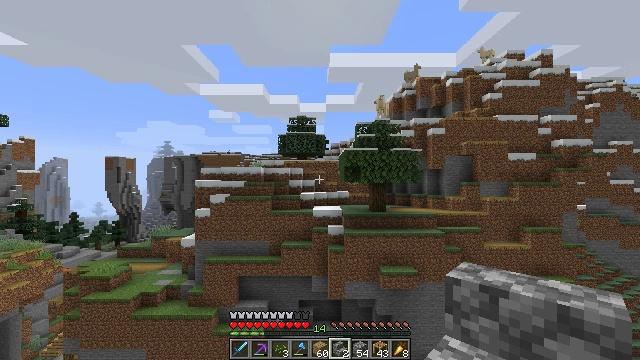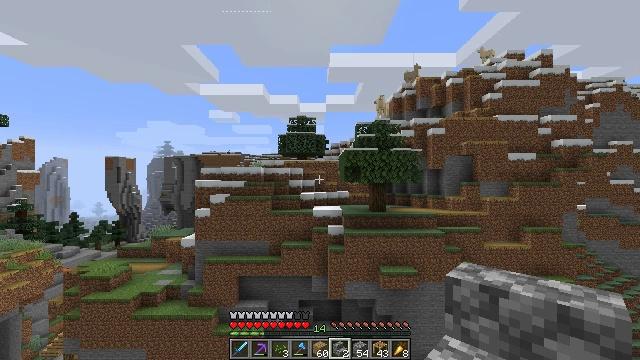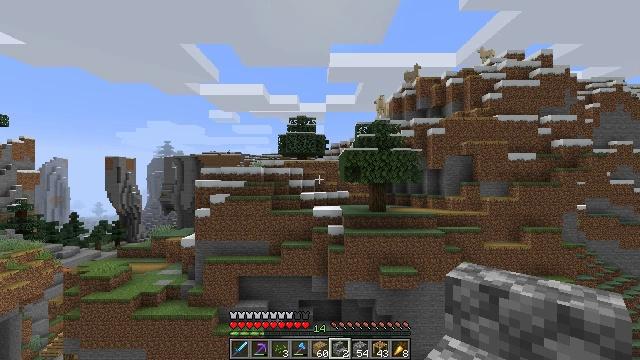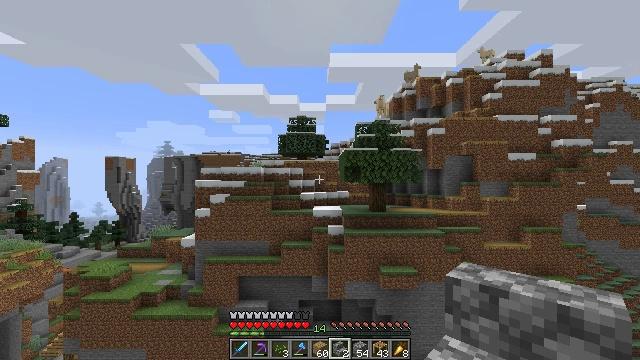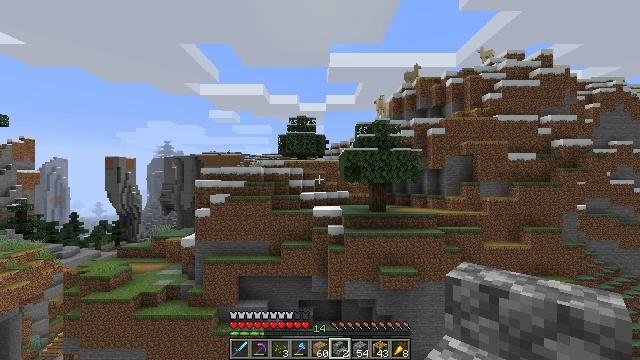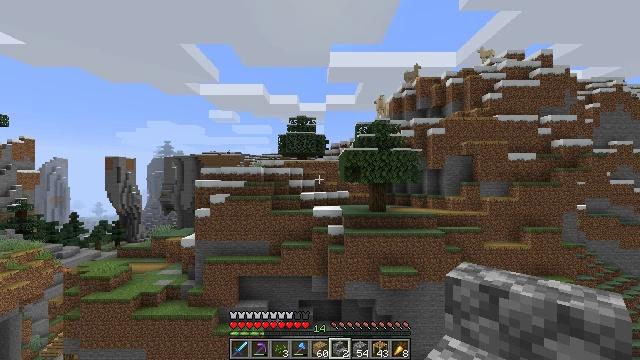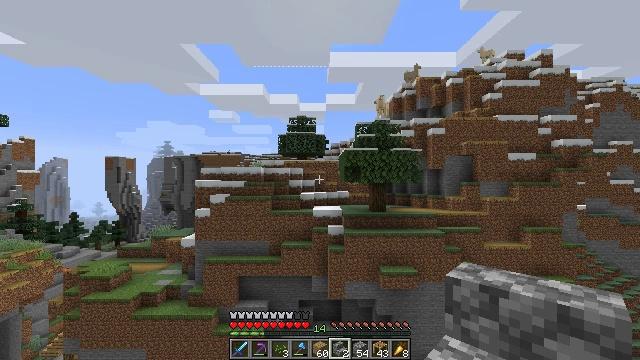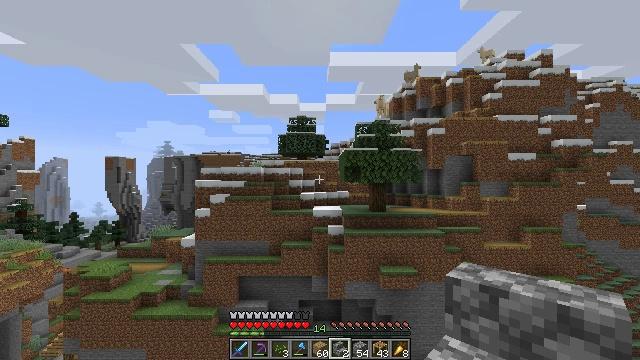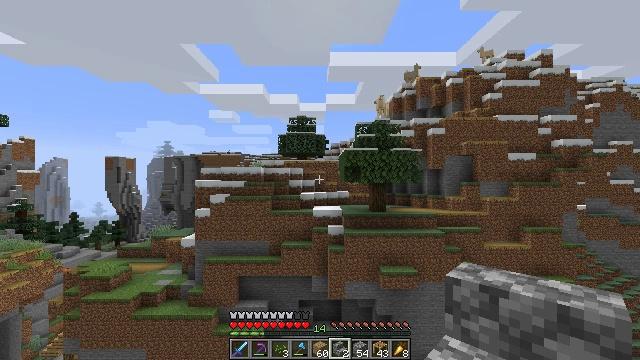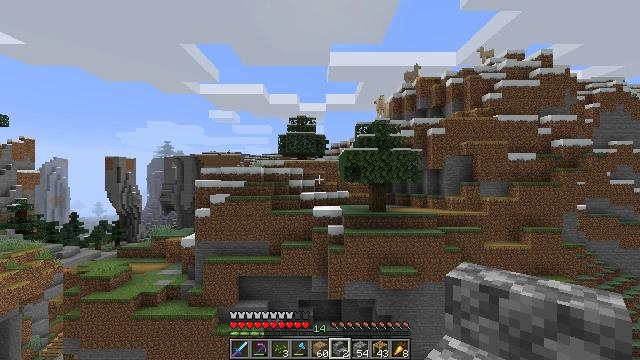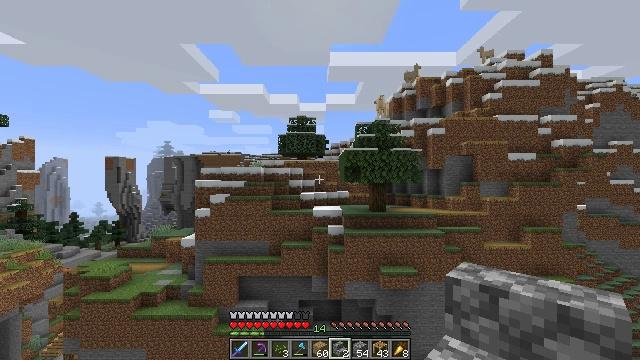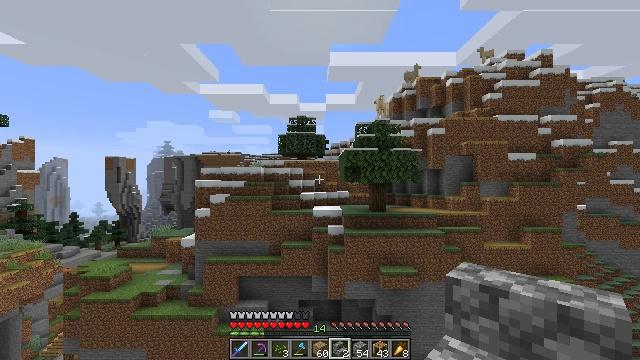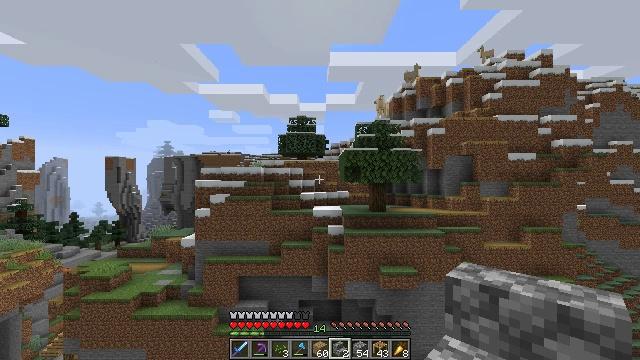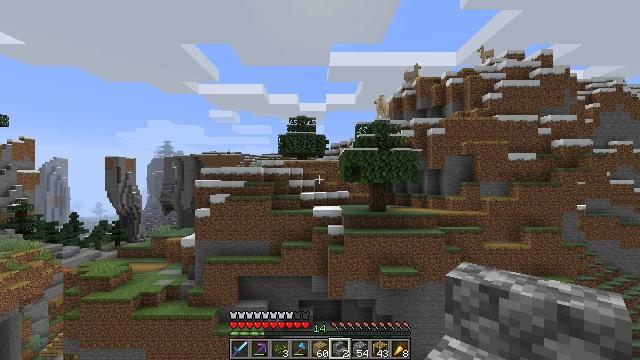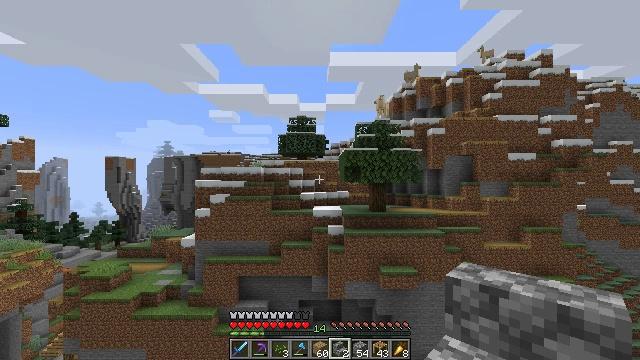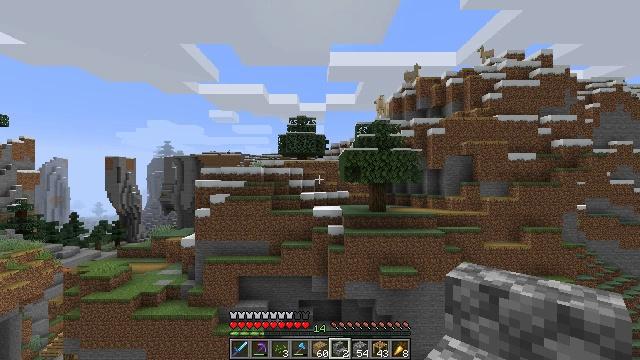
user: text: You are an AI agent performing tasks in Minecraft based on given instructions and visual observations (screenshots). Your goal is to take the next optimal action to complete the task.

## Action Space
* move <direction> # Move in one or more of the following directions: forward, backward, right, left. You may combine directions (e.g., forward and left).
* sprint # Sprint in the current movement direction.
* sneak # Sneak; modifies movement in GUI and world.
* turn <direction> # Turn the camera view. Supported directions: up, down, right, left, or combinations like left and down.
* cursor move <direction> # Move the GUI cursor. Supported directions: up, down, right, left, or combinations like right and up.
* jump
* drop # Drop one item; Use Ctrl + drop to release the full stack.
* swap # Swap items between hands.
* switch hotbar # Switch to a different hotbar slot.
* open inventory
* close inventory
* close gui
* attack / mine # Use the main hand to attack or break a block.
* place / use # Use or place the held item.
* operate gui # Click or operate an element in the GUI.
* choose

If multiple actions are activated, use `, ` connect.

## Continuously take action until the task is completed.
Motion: motion action
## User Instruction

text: Break the scaffolding for reuse.
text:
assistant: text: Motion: no_op
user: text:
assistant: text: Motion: no_op
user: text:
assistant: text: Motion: no_op
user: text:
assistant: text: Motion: no_op
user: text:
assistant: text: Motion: no_op
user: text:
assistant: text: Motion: no_op
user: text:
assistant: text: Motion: no_op
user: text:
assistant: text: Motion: no_op
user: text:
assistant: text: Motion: no_op
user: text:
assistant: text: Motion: no_op
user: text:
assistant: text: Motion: no_op
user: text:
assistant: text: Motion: no_op
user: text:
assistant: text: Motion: no_op
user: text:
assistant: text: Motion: no_op
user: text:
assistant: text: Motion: no_op
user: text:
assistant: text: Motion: no_op
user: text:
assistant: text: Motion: no_op
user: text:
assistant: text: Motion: no_op
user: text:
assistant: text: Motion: no_op
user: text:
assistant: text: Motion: no_op
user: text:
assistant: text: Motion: no_op
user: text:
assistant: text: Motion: no_op
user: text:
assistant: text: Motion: no_op
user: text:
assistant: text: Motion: no_op
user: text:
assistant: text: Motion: no_op
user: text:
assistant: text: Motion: no_op
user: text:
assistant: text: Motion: no_op
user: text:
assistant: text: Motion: no_op
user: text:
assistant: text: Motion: no_op
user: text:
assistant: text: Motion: no_op